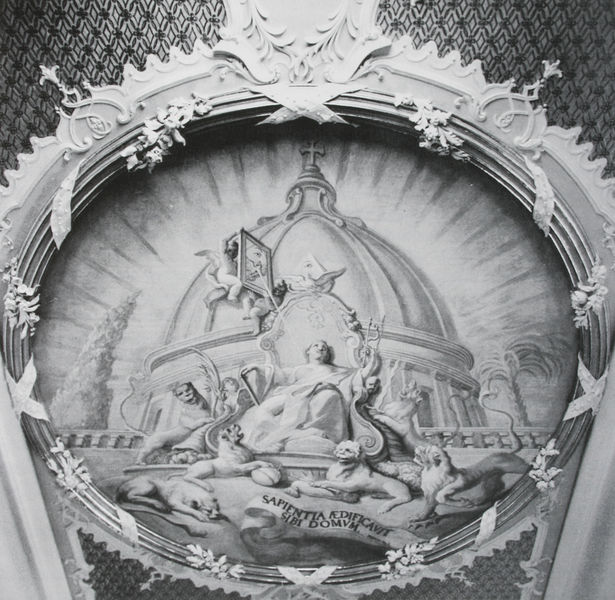
Titel: Deckenfresko des Vorraums: Sitz der Weisheit
Künstler: Cosmas Damian Asam
Standort: Ingolstadt
Institution: Oratorium "Maria de Victoria"
Schlagwörter: baum, blätter, feder, gott, mann, schatten, vogel, bäume, sitzen, blumen, fenster, frau, grau, licht, weiss, blüten, haus, hund, hunde, tier, tiere, muster, architektur, barock, rahmen, bild, spiegel, zweige, brüstung, kirche, gewand, mantel, sessel, decke, schleifen, kreis, oval, rund, engel, ranken, schwanz, relief, figuren, kuppel, könig, thron, detail, stuck, palme, gestalt, foto, medaillon, kreuz, religion, balustrade, dom, strahlen, schlange, herrscher, allegorie, kranz, zwickel, kathedrale, rom, ein, löwen, fresken, löwe, muschel, fresko, erleuchtung, bänder, ornamentik, putti, fot, herscher, deckenmalerei, petersdom, plame, weisheit, herrschen, deckenbild, sapientia, sich, bánder, lstuck, aedificavit, sibi, domum, baut